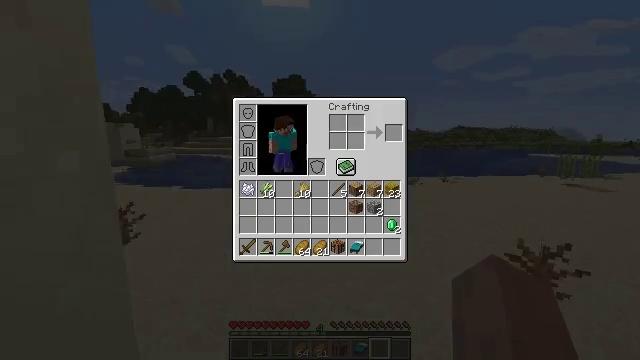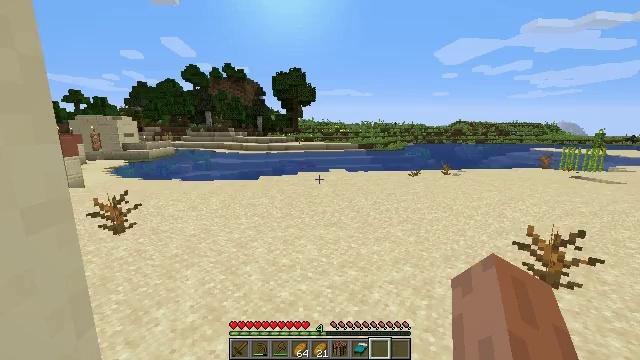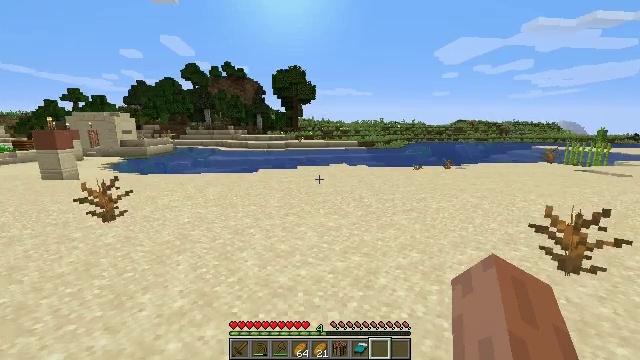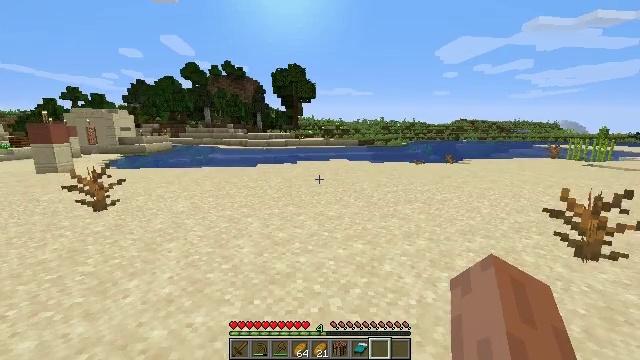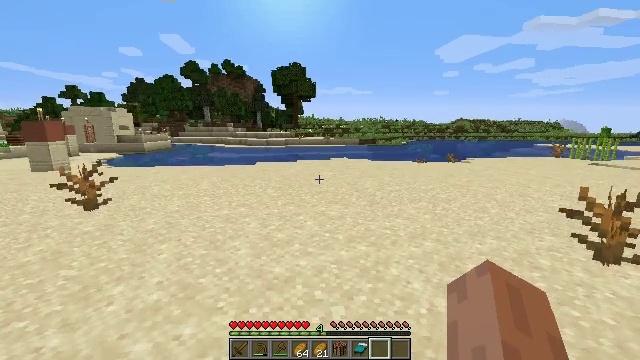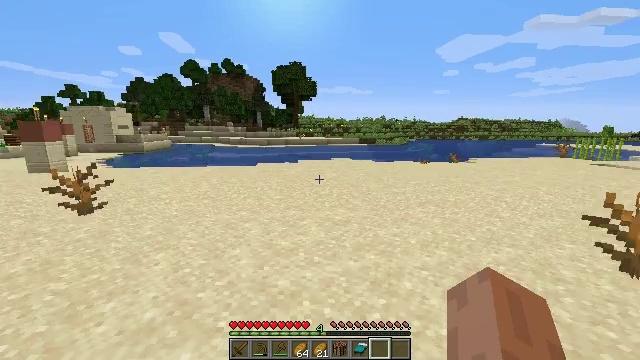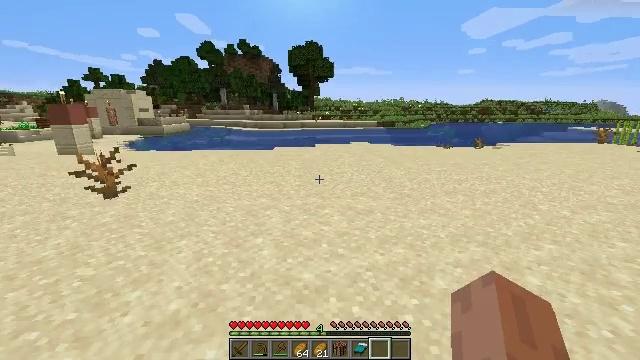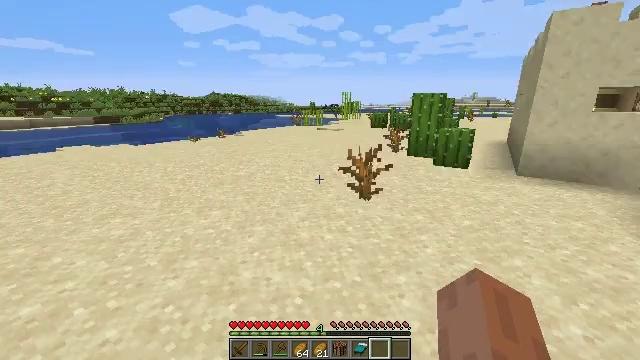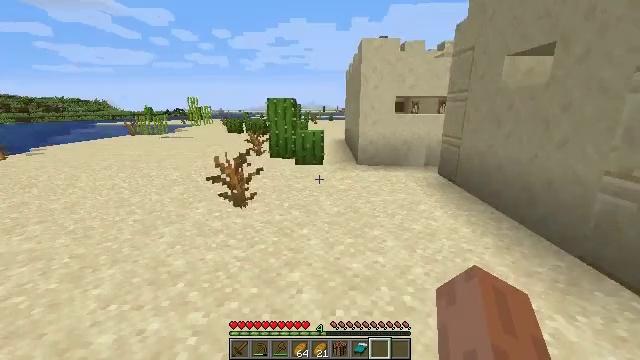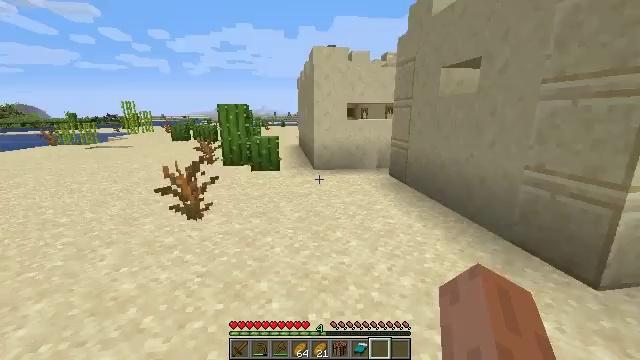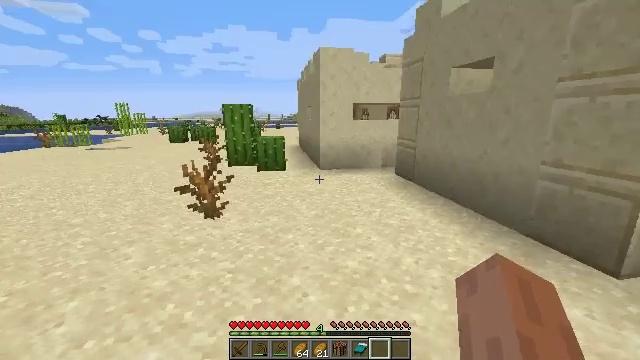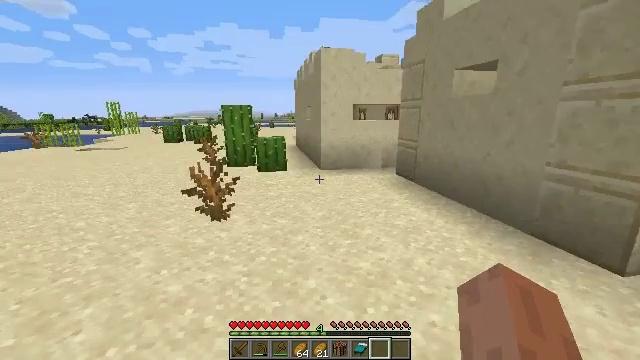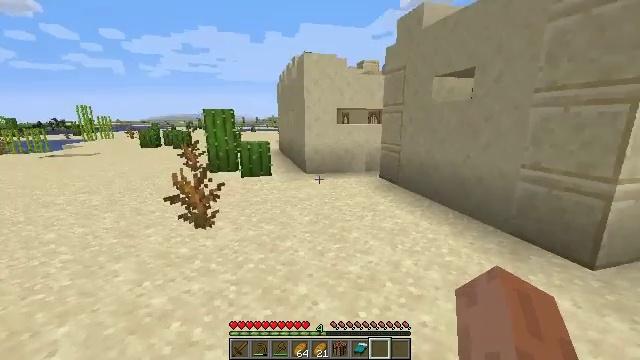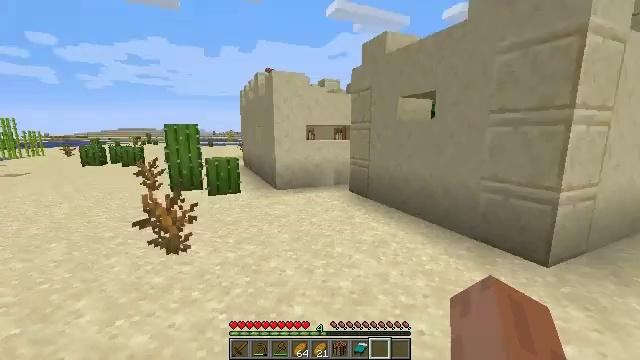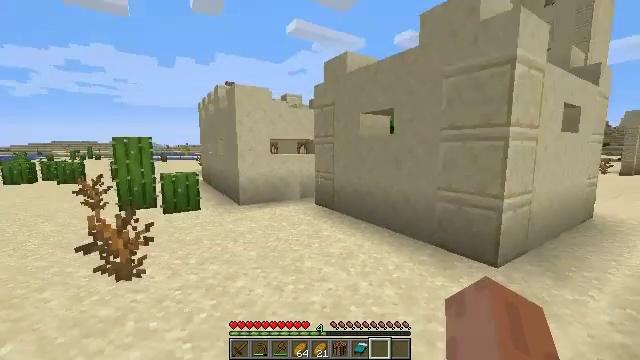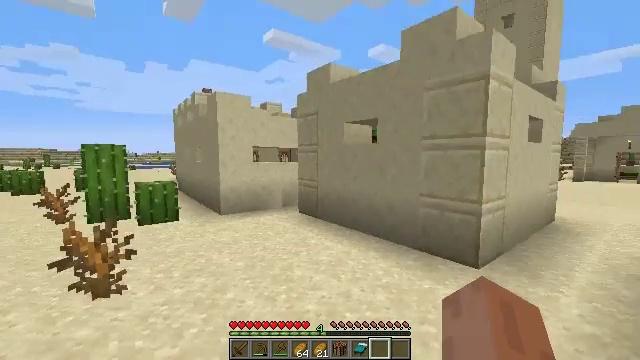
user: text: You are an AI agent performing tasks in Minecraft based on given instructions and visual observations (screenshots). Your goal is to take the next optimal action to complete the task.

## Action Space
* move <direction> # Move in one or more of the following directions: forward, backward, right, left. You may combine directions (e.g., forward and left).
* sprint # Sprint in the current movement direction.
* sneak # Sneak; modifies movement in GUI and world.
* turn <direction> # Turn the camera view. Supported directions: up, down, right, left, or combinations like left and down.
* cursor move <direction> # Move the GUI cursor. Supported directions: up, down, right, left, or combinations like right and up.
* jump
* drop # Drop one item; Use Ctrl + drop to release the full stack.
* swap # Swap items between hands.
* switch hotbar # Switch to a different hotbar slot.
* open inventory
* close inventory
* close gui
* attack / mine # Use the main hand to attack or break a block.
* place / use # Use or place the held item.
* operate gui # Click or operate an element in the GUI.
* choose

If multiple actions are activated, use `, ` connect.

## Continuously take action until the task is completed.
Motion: motion action
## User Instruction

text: Mine the blast furnace.
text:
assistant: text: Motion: move forward, cursor move down, close inventory
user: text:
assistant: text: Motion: move forward, close inventory
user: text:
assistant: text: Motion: move forward, close inventory
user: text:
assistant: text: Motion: move forward and move left, close inventory
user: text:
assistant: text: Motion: move forward and move left
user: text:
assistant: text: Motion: move forward and move left, turn left and down
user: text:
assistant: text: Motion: move forward and move left, turn right and down
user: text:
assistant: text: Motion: move left, turn right
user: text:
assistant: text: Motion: move left, turn right and up
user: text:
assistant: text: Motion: move left, turn right
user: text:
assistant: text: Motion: move left, turn right
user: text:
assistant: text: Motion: move left, turn right
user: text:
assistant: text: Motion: move left, turn right and up
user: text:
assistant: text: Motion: move left, turn right and up
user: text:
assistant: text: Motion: move left, turn right and up
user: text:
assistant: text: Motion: move left, turn right and up
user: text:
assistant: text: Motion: move left, turn right and up
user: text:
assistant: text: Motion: move left
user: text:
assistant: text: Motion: move left
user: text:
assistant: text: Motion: move left
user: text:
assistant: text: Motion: move left
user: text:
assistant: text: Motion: move left
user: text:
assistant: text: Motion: move back and move left, turn right
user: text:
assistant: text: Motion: move back and move right, turn right
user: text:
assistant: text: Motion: move back and move right, turn right and down
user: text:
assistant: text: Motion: move right, turn right
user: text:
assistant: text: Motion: move forward and move right, turn right
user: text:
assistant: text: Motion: move forward and move right, turn right
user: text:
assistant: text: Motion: move forward and move right, turn right
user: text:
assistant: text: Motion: move forward, turn right